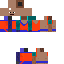
A male human skin with medium skin, wearing brown long hair dressed in a red hoodie and red pants, featuring a closed mouth.